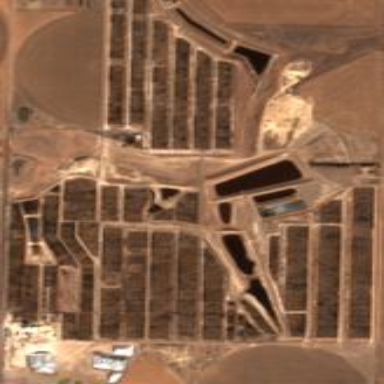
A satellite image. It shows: Feedlot in farmyard.